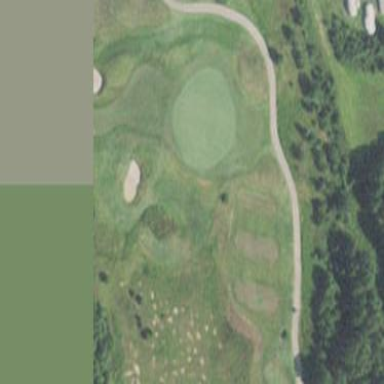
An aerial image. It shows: Golf rough area.